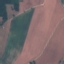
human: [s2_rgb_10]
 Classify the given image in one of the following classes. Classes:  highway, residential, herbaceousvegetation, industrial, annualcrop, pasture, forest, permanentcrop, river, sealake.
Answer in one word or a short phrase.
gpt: AnnualCrop